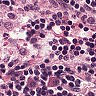
Metastatic tissue present: no